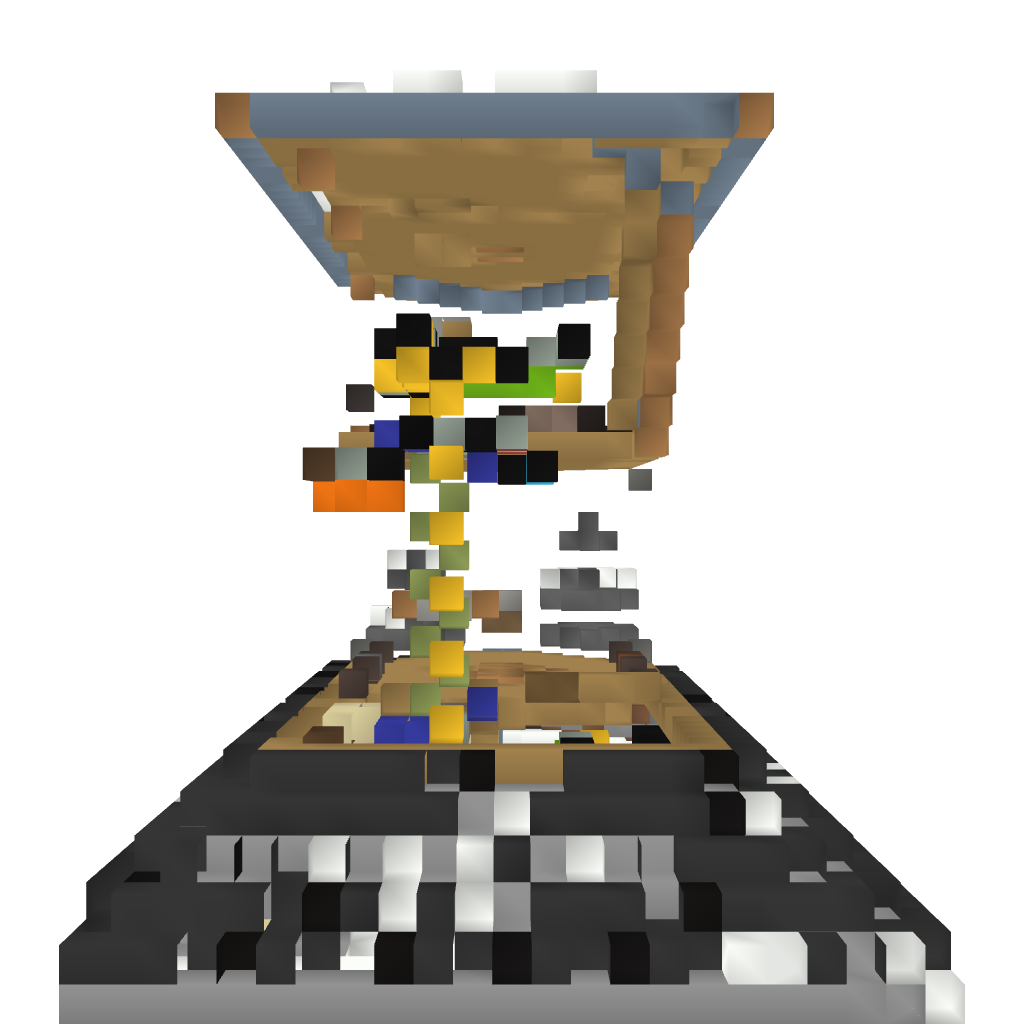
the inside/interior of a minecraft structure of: big woodem house